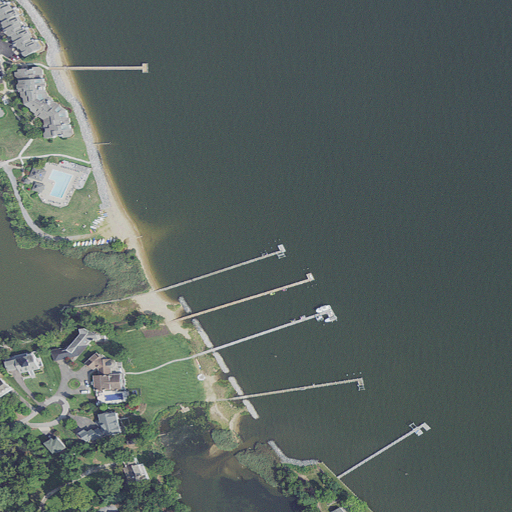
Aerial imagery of beach in Maryland named Carrs Beach containing open water, low intensity development, open development, medium intensity development, herbaceous wetlands, barren land, and mixed forest